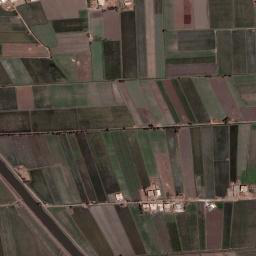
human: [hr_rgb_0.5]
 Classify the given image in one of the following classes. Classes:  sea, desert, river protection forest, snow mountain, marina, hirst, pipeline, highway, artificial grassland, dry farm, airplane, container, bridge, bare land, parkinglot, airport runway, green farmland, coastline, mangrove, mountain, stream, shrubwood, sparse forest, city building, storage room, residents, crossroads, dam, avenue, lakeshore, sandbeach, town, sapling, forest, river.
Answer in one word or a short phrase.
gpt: green farmland